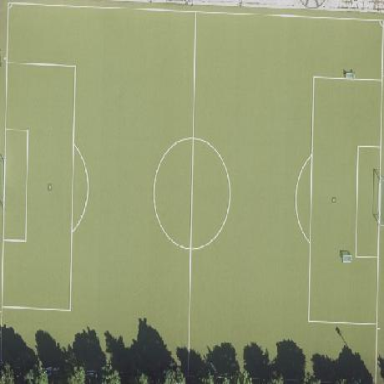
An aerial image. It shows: Artificial turf soccer pitch for leisure activities.